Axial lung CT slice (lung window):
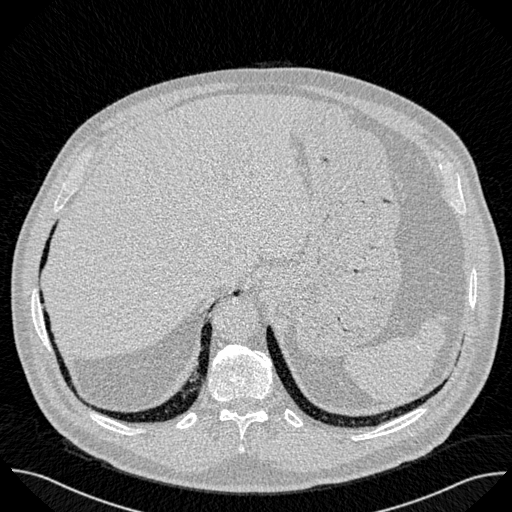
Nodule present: no